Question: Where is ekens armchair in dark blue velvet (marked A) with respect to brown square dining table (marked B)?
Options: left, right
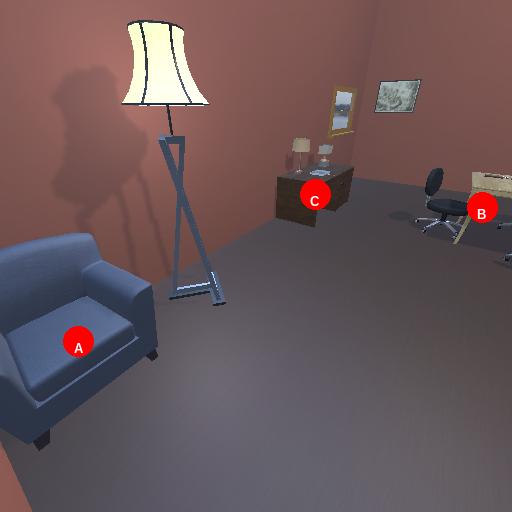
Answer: left